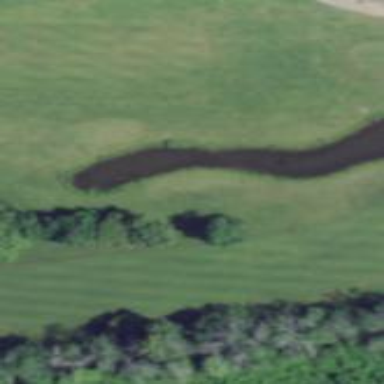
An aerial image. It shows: Scenic golf fairway.